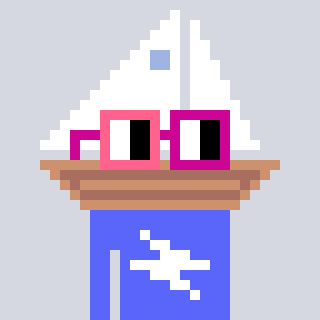
a pixel art character with square pink and red glasses, a sailboat-shaped head and a purple-colored body on a cool background